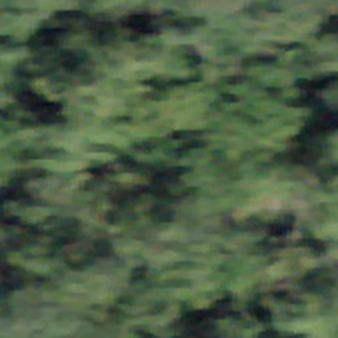
Label: other